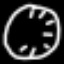
Label: clock